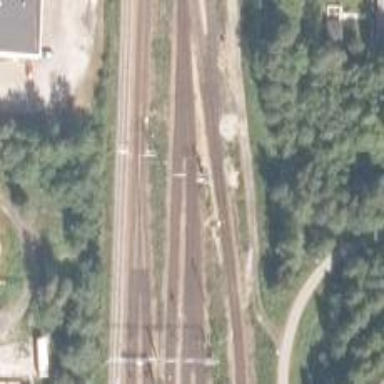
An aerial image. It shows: Siding railway line with electrified contact line for the trains.